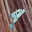
Label: 9